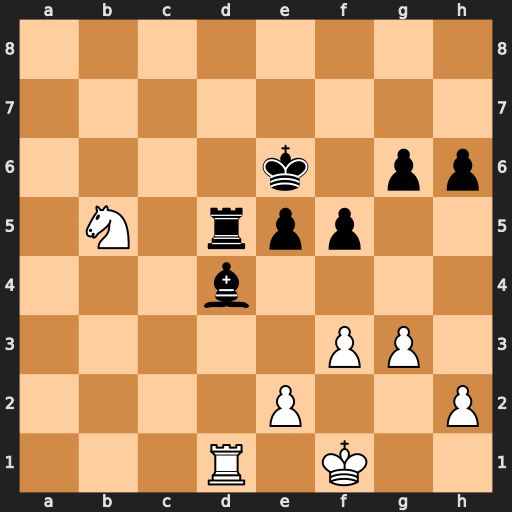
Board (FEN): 8/8/4k1pp/1N1rpp2/3b4/5PP1/4P2P/3R1K2
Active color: w
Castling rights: -
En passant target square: -
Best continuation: Nc7+ Kd7 Nxd5